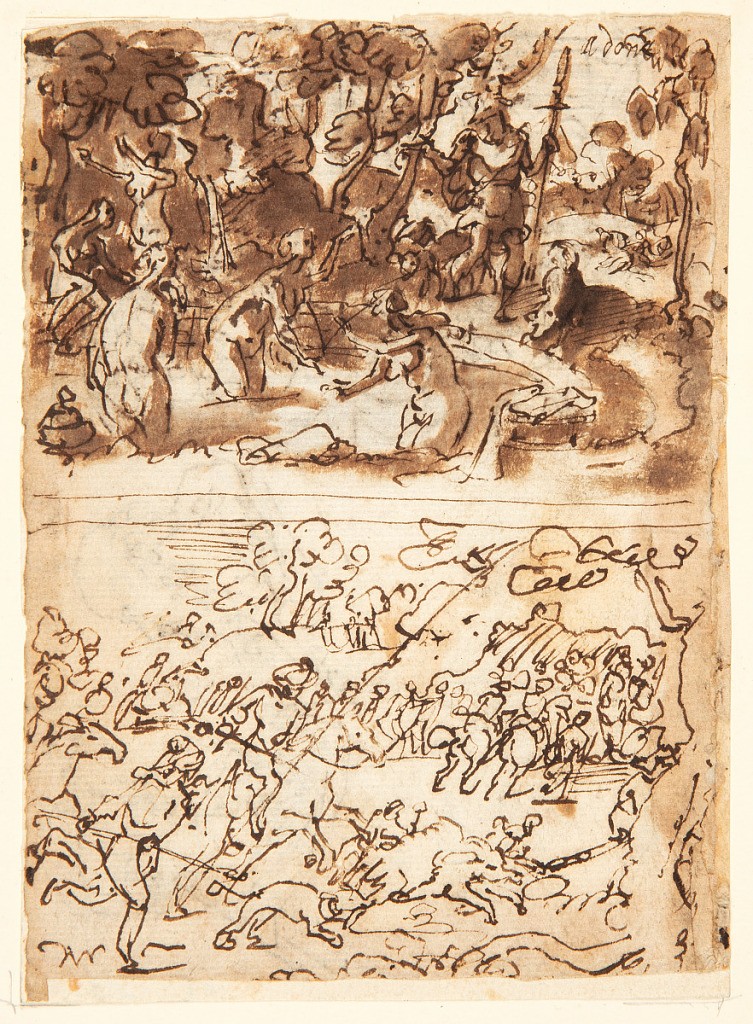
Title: Diana and Actaeon [above]; Dido and Aeneas Shelter from the Storm [below]
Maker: Jan van der Straet, called Stradanus, Flemish, 1523–1605
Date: ca. 1589 – 1605
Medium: Recto: pen and brown ink, brush and brown wash over black chalk on laid paper Verso: pen and brown ink over black chalk on laid paper
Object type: Drawing
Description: Recto, above:  Diana and four of her maidens, bathing in a pool, are surprised by the appearance of a hunter, Actaeon. As a punishment, the goddess has causes him to be changed into a stag; he is shown in the process of transformation, with his head already turned into that of the animal.
Recto, below: Huntsmen on horseback, with dogs, hunting wild boars. In the background beyond, figures huddle in a cave. Slanted vertical lines over their heads suggest rain. The whole composition is struck through.
Verso, above: Bust-length images of two men, one old and bearded (on the left) and the other young and beardless (on the right).
Verso, below: Two scenes from the Life of the Virgin in architectural settings. The Meeting of Anna and Joachim appears at left, and the Circumcision at right. On the other half of the page are two heads, one of an old man, the other of a youth.